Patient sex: F
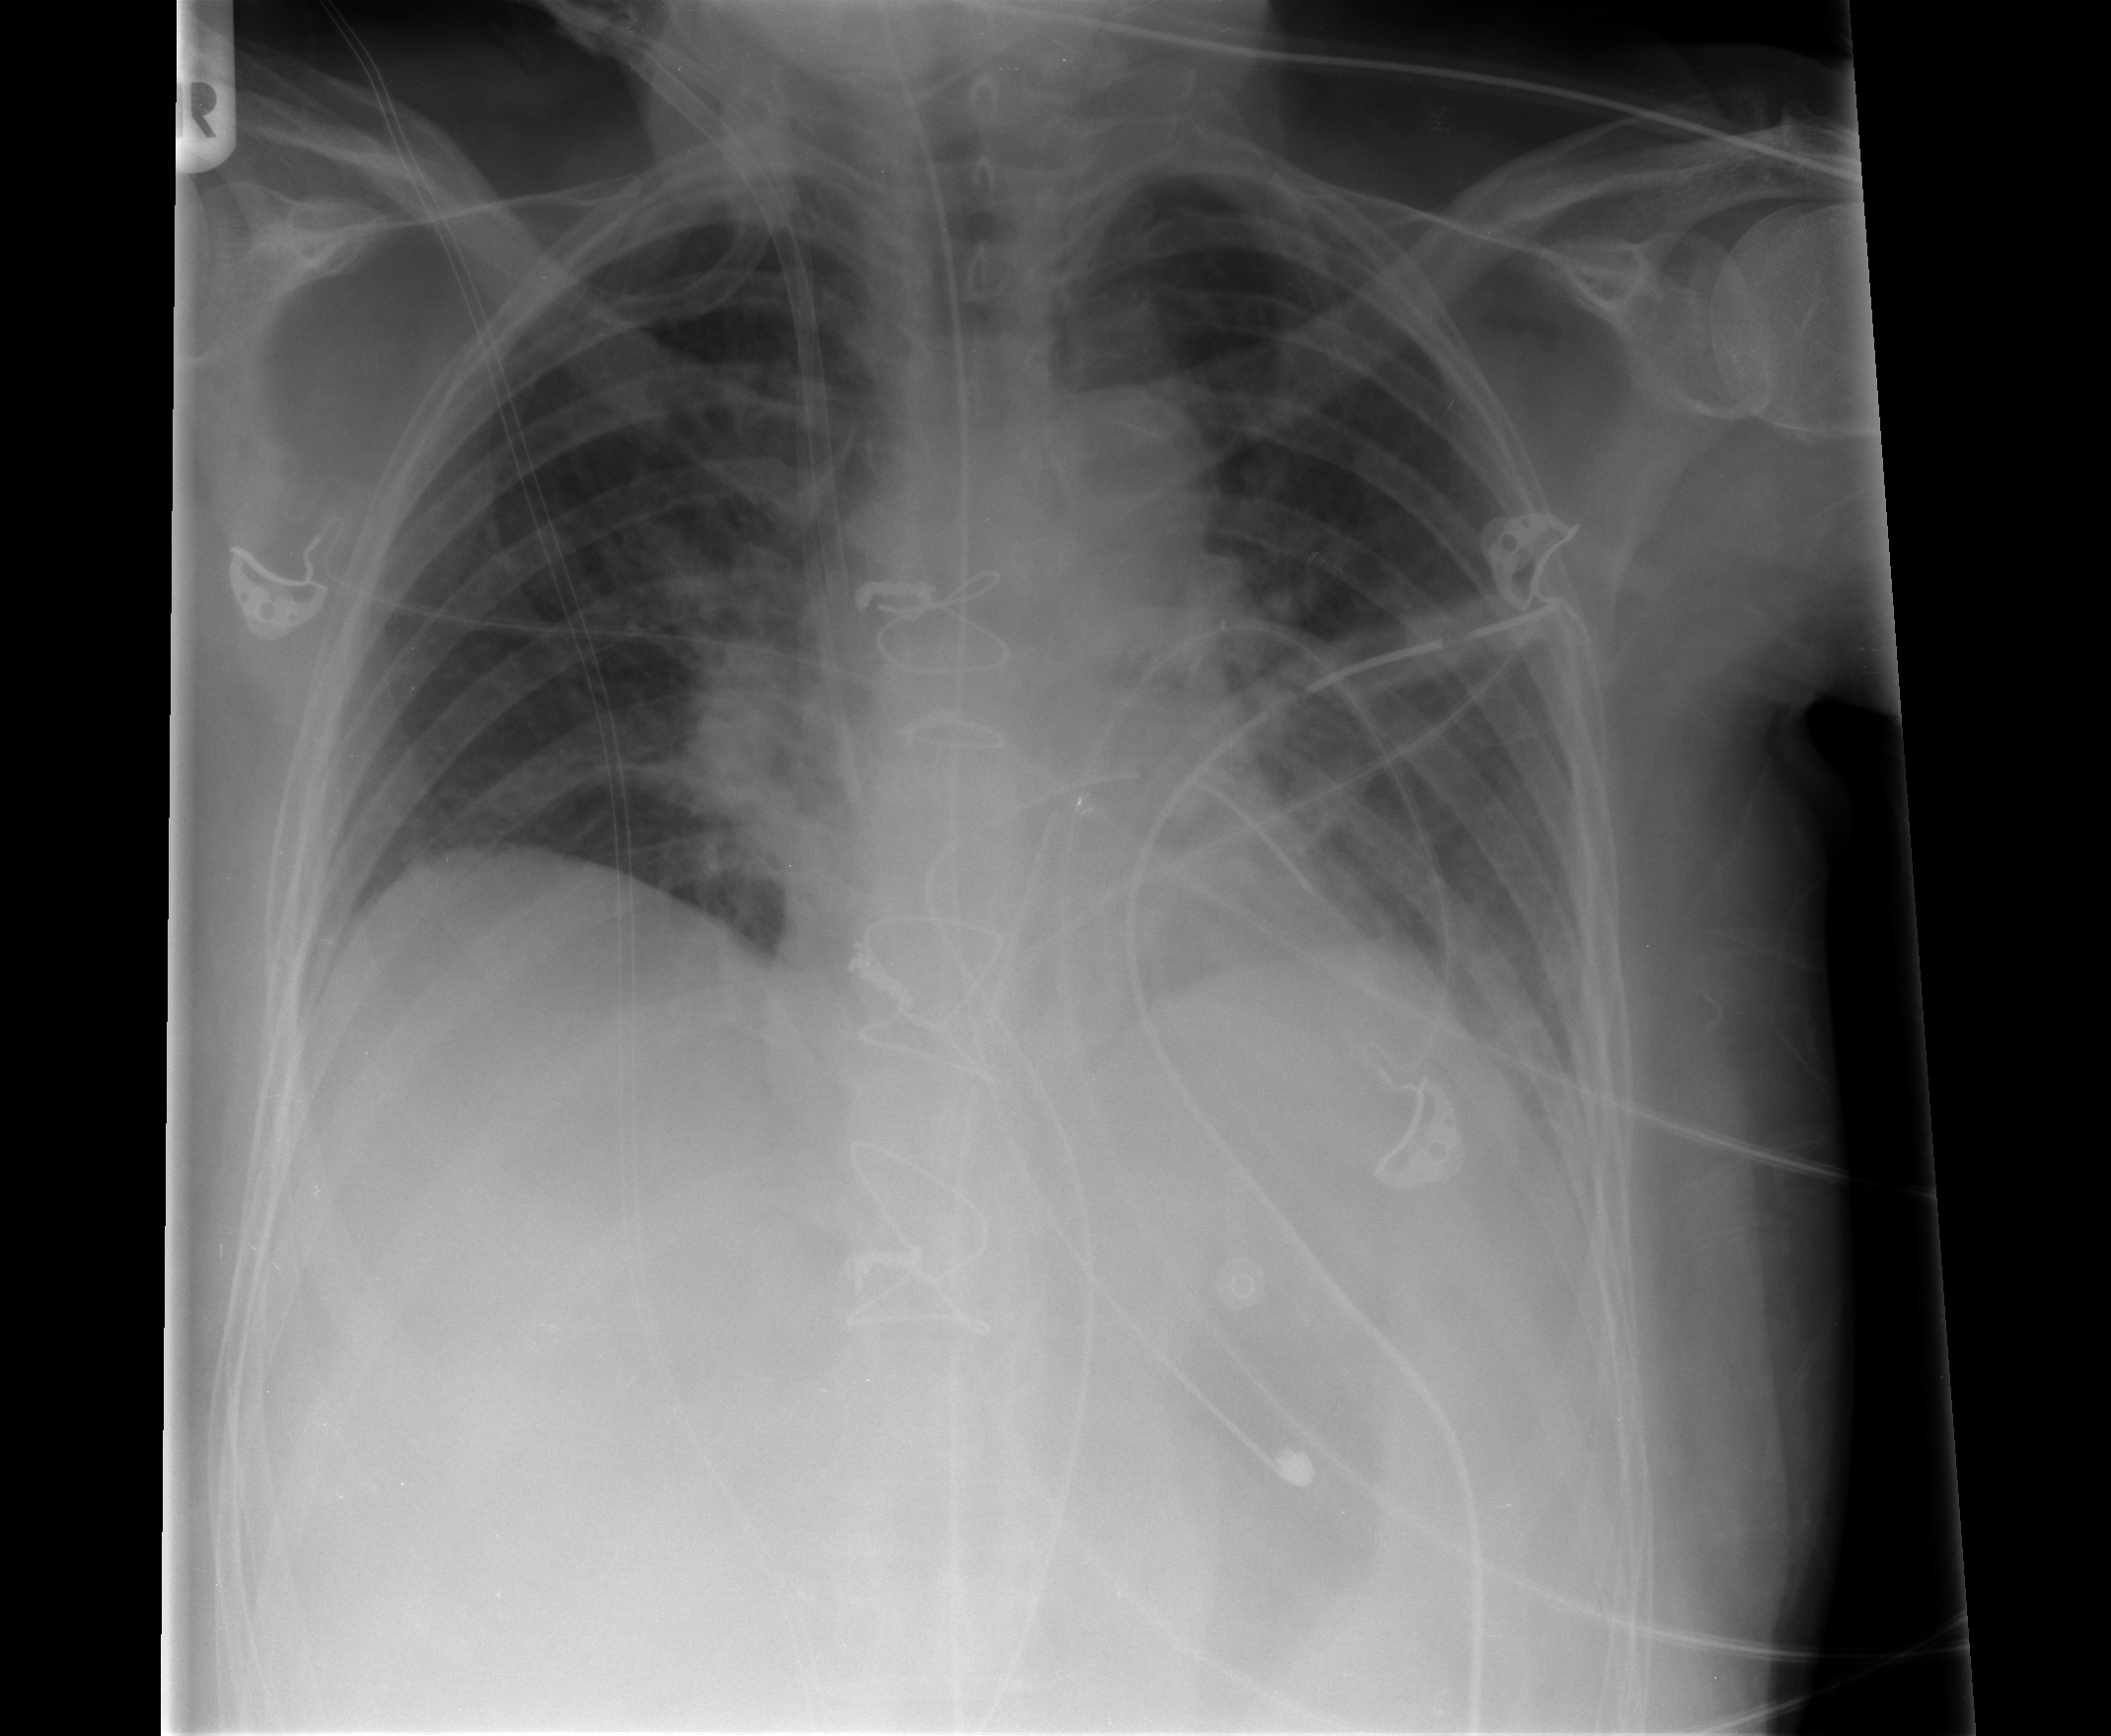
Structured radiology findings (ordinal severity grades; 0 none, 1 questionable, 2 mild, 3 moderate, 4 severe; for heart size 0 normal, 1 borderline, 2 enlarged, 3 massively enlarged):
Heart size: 0
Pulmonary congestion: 2
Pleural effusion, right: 0
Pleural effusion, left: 1
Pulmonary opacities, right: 0
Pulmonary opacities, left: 0
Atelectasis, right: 2
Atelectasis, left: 2